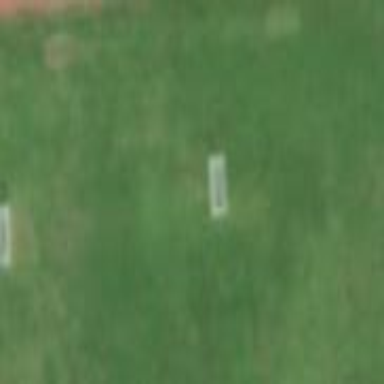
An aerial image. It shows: American football pitch.